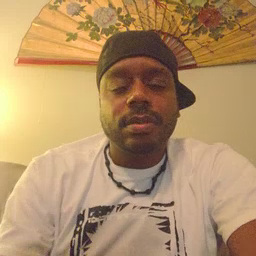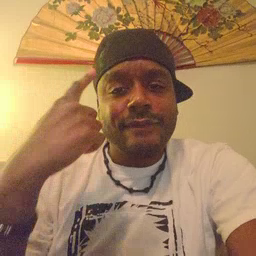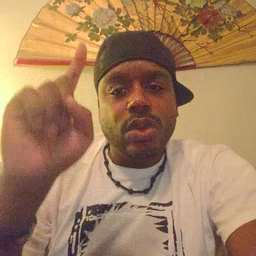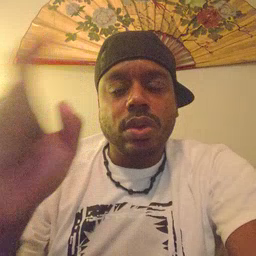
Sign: for